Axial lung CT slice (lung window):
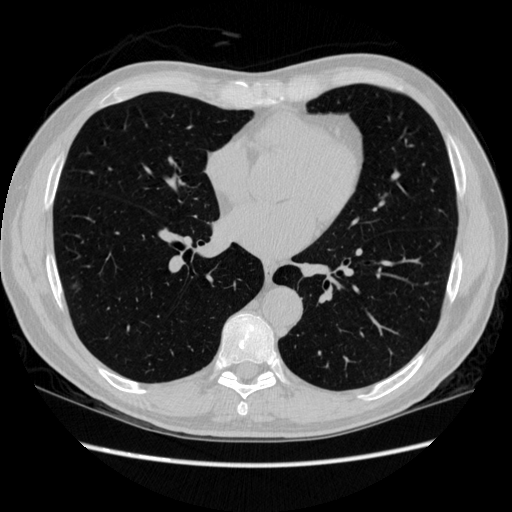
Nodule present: no